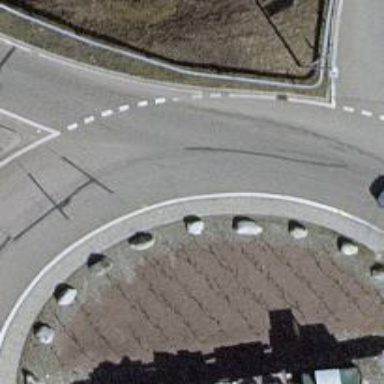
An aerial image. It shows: Block barrier.